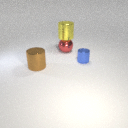
small blue metal cylinder in front of large red metal sphere